Question: firebase key-value pair count all I need but I don't know how we can get the count of key-value pair in firebase please let me know if have the solution for this thank you

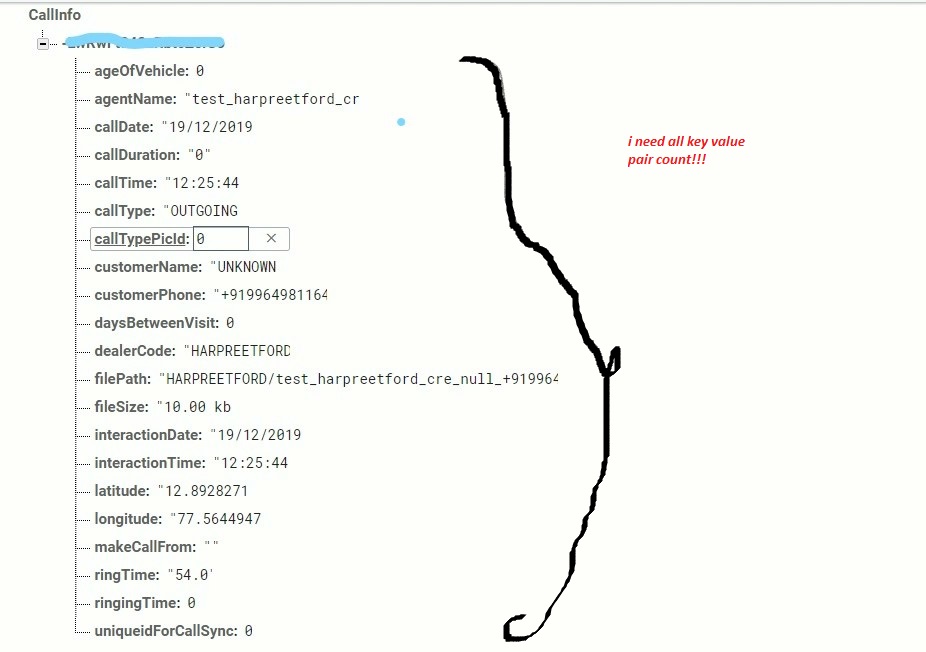
Answer: you can count children this way.
'''
databaseRef.addListenerForSingleValueEvent(new ValueEventListener() {
@Override
public void onDataChange(DataSnapshot dataSnapshot) {
for (DataSnapshot snap: dataSnapshot.getChildren()) {
Log.e(snap.getKey(),snap.getChildrenCount() + "");
}
}
@Override
public void onCancelled(DatabaseError databaseError) {
}
});
'''